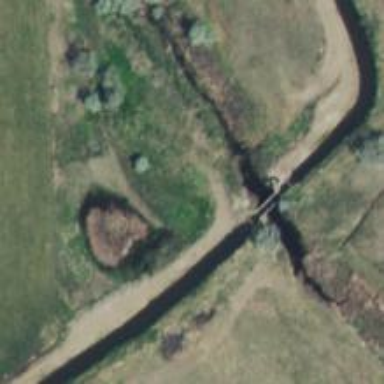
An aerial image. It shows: Aqueduct bridge over canal.